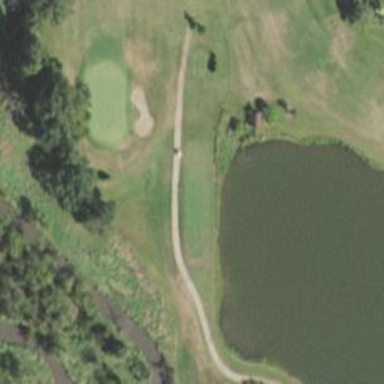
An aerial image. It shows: Golf tee.